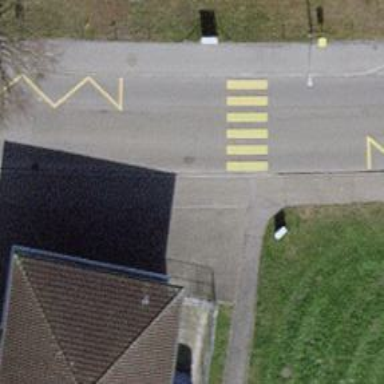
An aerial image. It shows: Uncontrolled zebra crossing.